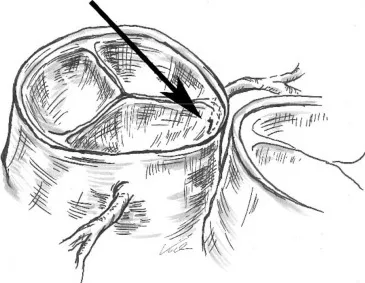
Unroofing of the LCA with a longitudinal incision into the intima from its ostium up to its off-spring from the aortic root (B).
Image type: radiology (mri)